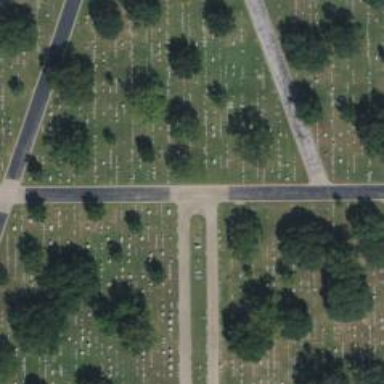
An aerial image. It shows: Graveyard.